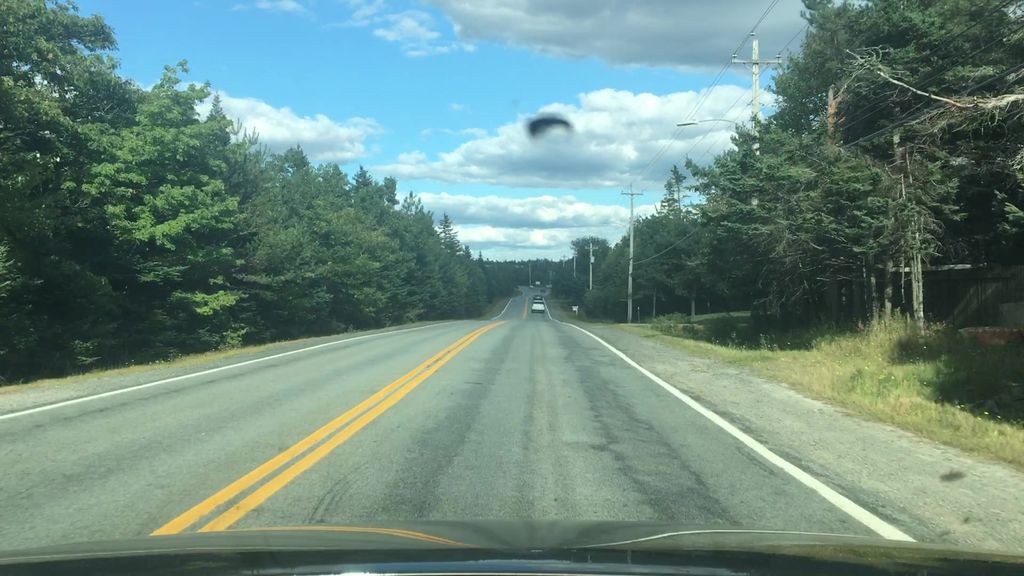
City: halifax